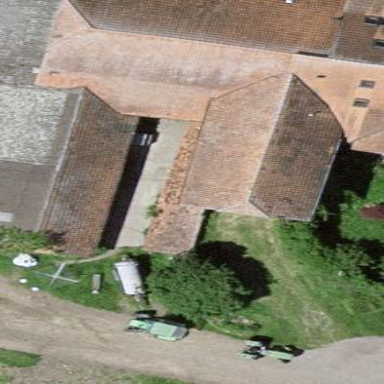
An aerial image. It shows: Farm building.